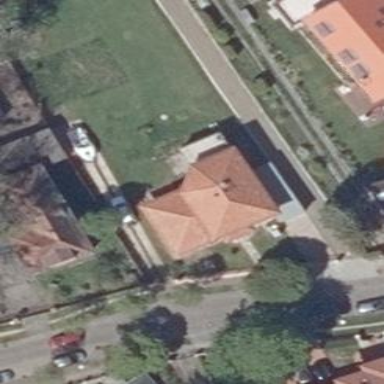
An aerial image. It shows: Detached building with pyramidal roof shape.